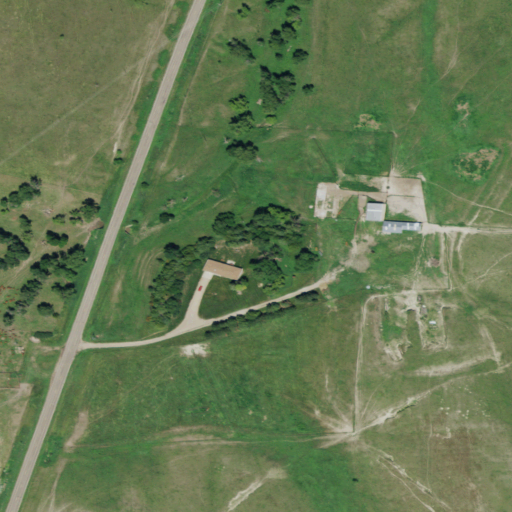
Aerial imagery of valley in Nebraska named Deadmans Canyon containing grassland, open development, low intensity development, and medium intensity development